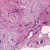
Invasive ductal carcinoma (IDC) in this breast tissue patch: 0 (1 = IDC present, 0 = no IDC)